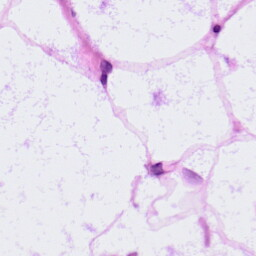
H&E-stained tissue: LymphNode